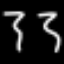
Label: squiggle